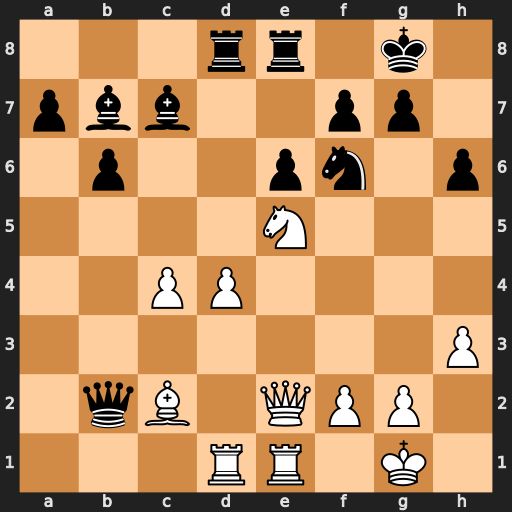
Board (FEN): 3rr1k1/pbb2pp1/1p2pn1p/4N3/2PP4/7P/1qB1QPP1/3RR1K1
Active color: w
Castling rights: -
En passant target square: -
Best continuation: Bh7+ Kxh7 Qxb2